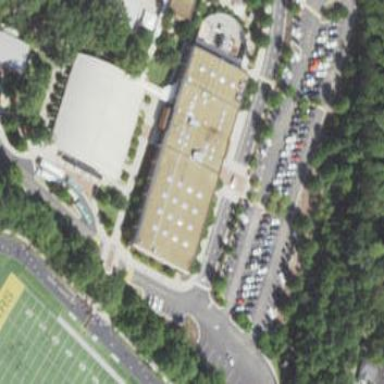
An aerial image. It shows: Building that houses fitness center.